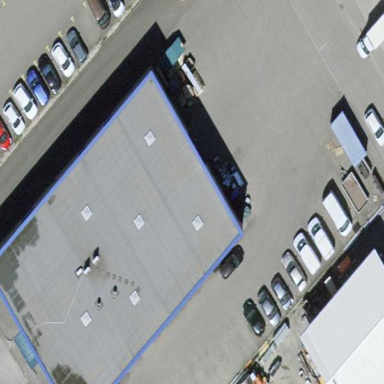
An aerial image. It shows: Industrial building.